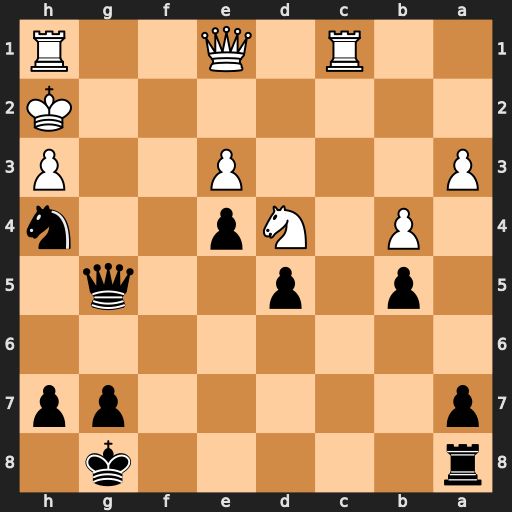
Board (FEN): r5k1/p5pp/8/1p1p2q1/1P1Np2n/P3P2P/7K/2R1Q2R
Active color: b
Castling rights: -
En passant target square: -
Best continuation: Qg2#